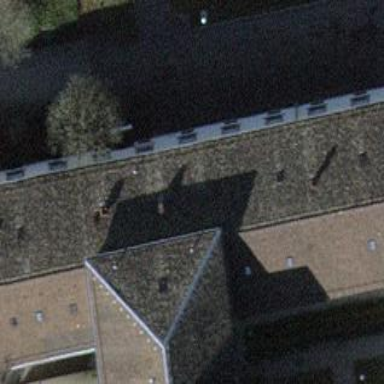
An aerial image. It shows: Photo of roof with pyramidal shape.